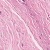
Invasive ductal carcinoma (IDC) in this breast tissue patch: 0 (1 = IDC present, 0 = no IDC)